Question: Thanks for looking!
## Background
I have virtually no experience with the LAMP stack, but I have recently started an <URL> that uses OpenCart which is based on the LAMP stack.
The store allows for me to assign reward points to customers and I am giving each new customer 10 points just for creating an account.
Unfortunately, the OpenCart admin GUI only allows me to do this manually, one user at a time.
I do, however, have access to an interface that will allow me to run MySql commands and I would like to solve the problem using this approach.
Within the database created by OpenCart, I have a 'oc_customer' table which contains all of my customers, and then I have a 'oc_customer_reward' table which keys off of the customer id and assigns a new record each time a customer is awarded points. Here is what that looks like:

## Question
How do I write a MySql query that will see if a customer from 'oc_customer' does NOT exist in the 'oc_customer_reward' table and IF THEY DO NOT EXIST, then create a record in the 'oc_customer_reward' table (worth 10 points) for that customer?
I am not asking for working code (unless you really want to provide it) and I am willing to do the work myself, but frankly I don't know where to start. What would be the approach?
## UPDATE
Per Olaf's suggestion, I am able to get all customers NOT in the 'oc_customer_reward' table with his suggested query:
'''
SELECT customer_id
FROM oc_customer
WHERE customer_id NOT
IN (
SELECT customer_id
FROM oc_customer_reward
)
'''
Now, I just need to iterate the results of that query (sorry I am not a database guy!) and insert a row in 'oc_customer_reward' for each of them. Kind of like a 'foreach' loop in C#. Any thoughts?
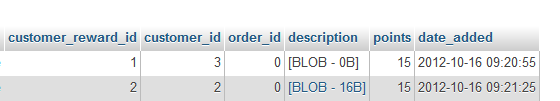
Answer: First find customers not in the reward table:
'''
select customer_id from oc_customer
where customer_id not in (select customer_id from oc_customer_reward);
'''
then take that and insert an entry into the reward table:
'''
insert into oc_customer_reward (customer_id, points)
select customer_id, 10 from oc_customer
where customer_id not in (select customer_id from oc_customer_reward);
'''
This is not tested, but I hope it helps for a start.